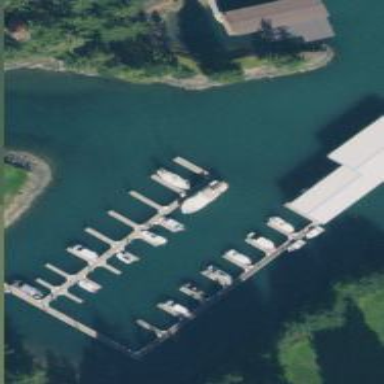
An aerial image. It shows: Marina on leisure land.